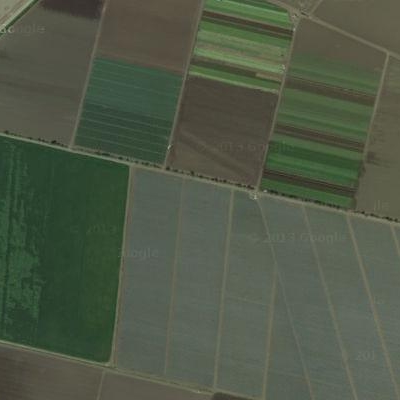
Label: bField